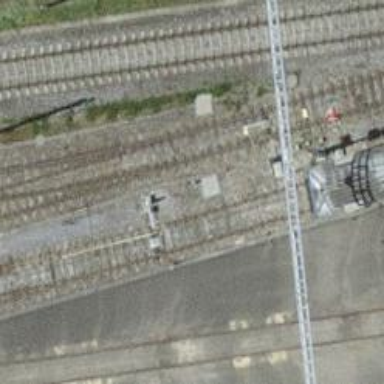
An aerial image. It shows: Railway switch.